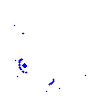
Particle: kaon